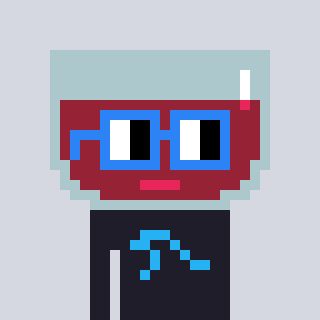
a pixel art character with square blue glasses, a wine-shaped head and a grayscale-colored body on a cool background